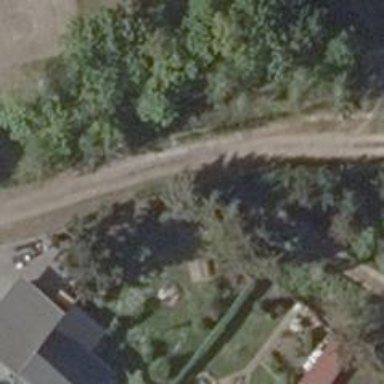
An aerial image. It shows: Alley classified as service road.